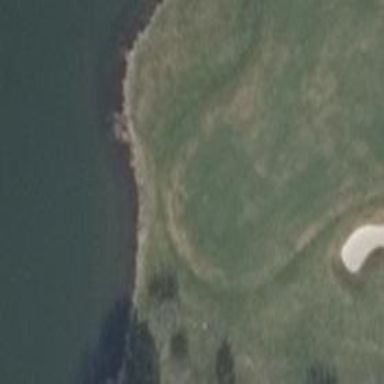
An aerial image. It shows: Golf green.